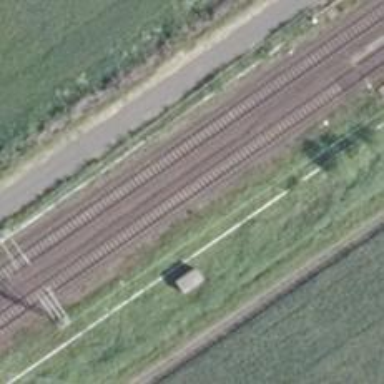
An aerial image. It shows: Railway signal.